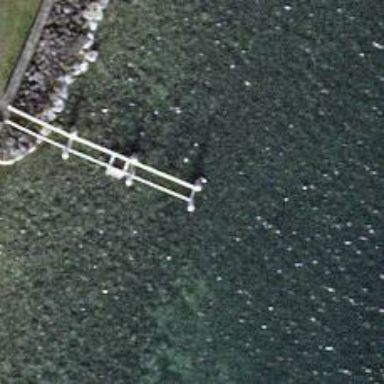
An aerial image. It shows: Man-made pier.